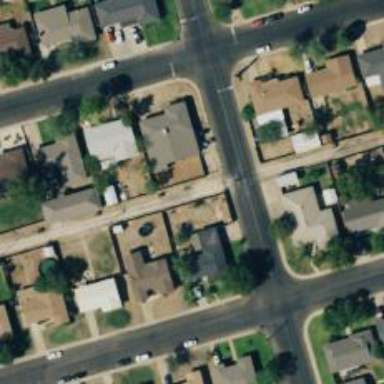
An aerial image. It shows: Alleyway designated as service road.